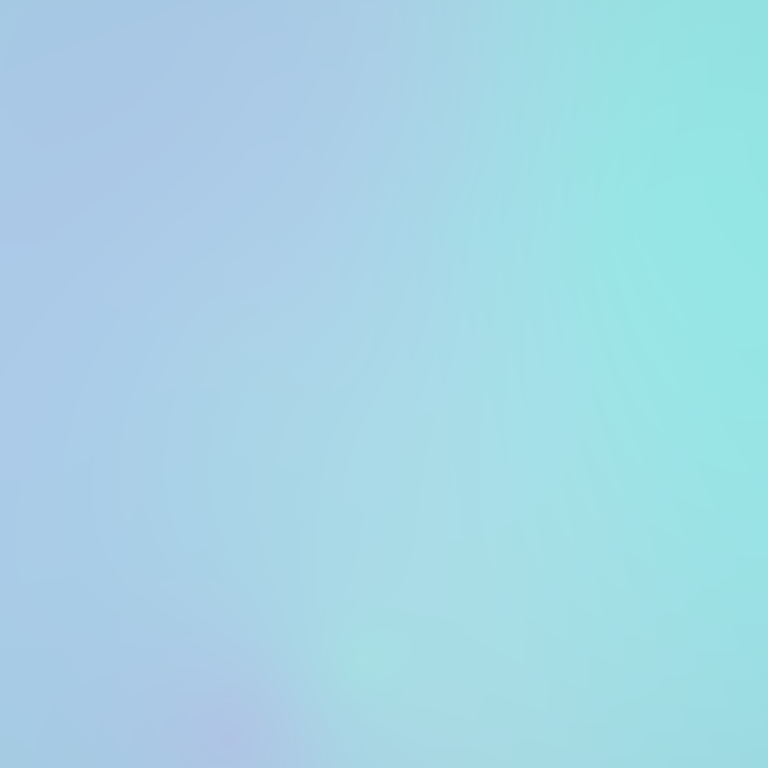
Abstract light effect, smooth gradient from soft blue to gentle teal, calm atmosphere, diffuse light, no room, no furniture, no objects.